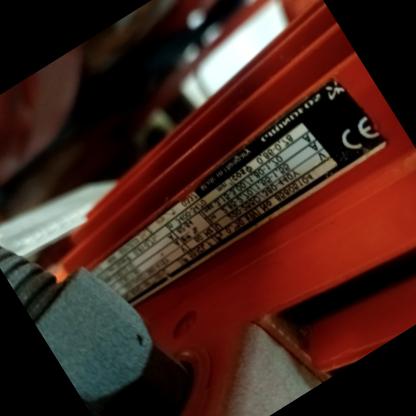
Klasa: tabliczka-znamionowa